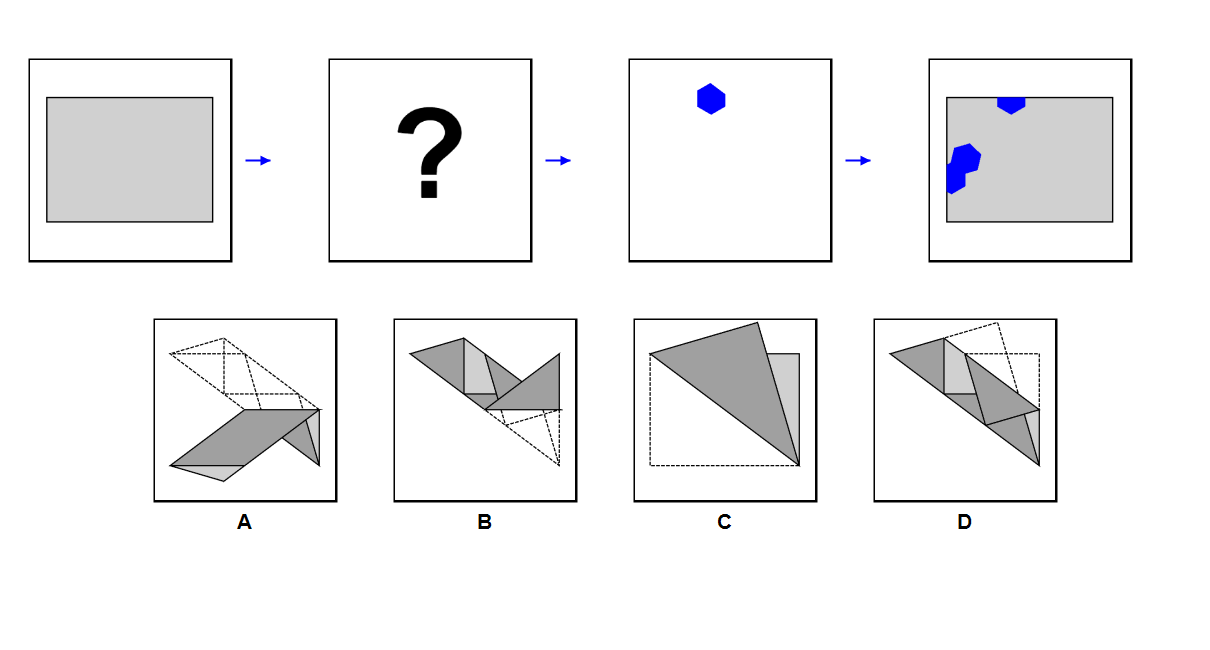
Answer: A